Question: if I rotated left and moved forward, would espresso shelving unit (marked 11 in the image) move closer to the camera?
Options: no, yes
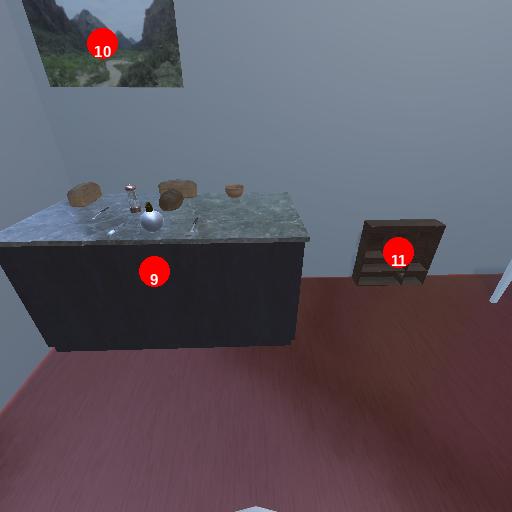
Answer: no